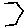
Label: hexagon